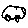
Label: car